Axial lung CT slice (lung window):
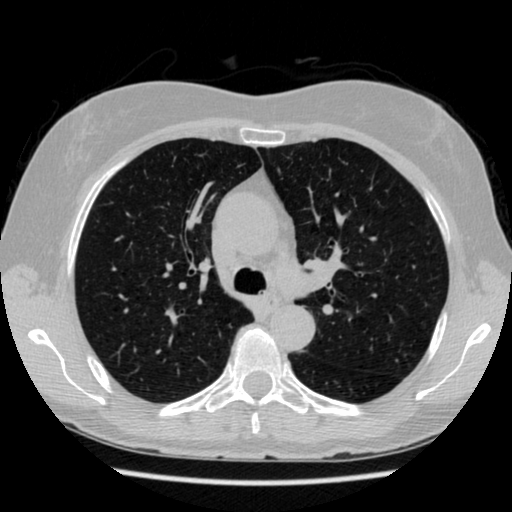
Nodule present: no